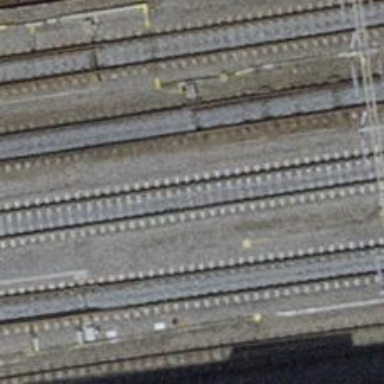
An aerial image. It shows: Single-track railway with electrified contact lines.